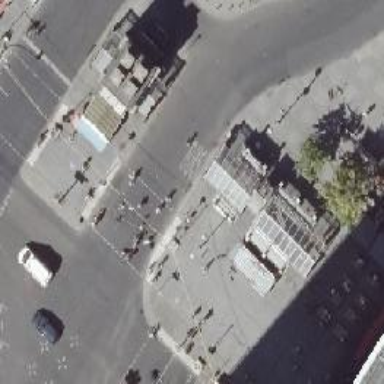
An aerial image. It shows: Asphalt footway with crossing controlled by traffic signals and pedestrian island.